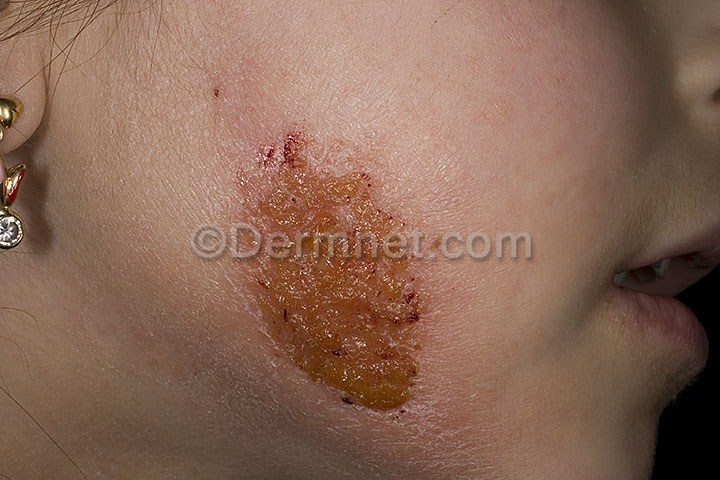
Disease: Cellulitis Impetigo and other Bacterial Infections